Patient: sex M, age 64
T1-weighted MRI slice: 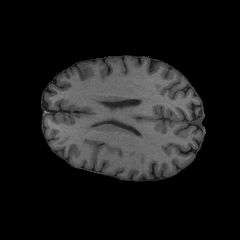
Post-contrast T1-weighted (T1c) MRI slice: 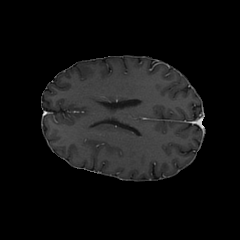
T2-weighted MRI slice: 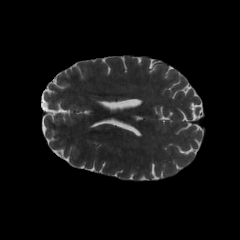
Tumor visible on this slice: no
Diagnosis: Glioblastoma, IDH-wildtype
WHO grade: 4